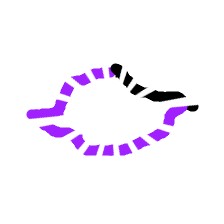
Shape: rhombus